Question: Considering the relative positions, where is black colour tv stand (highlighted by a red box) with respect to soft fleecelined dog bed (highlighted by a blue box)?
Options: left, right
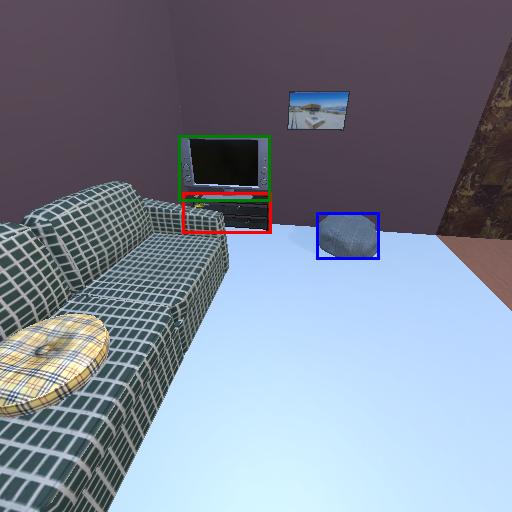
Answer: left